Current action and preconditions to check: trajectory_clear

Your task: For each precondition in the list above, predict whether it will hold at this action.

Consider the current scene as observed from the mobile robot's camera, and analyze the predicted future states of all dynamic agents (e.g., people, animals, vehicles, or any moving entities) within the NEXT SECOND.

IMPORTANT: Only answer "very likely" if you are absolutely certain—based on strong, clear evidence—that a dynamic agent will violate the precondition in the predicted future state. Do NOT answer "very likely" for unlikely, ambiguous, or low-probability risks.

Ask yourself for each precondition: Is there a high probability, with clear and convincing evidence, that the predicted future states of any dynamic agent will interfere with the predicted future state of the currently executing action within the NEXT SECOND, causing that precondition to fail?

Assess the risk level based on these predictions. Use "likely" or "very likely" if motions create a clear risk of interference.

Use "neutral" or "improbable" if agents are nearby but their predicted paths are clearly diverging or non-conflicting.

Failure Risk Categories: "very improbable", "improbable", "neutral", "likely", "very likely"

Answer Format: Output ONLY the probability_of_failure value from these categories: "very improbable", "improbable", "neutral", "likely", "very likely"

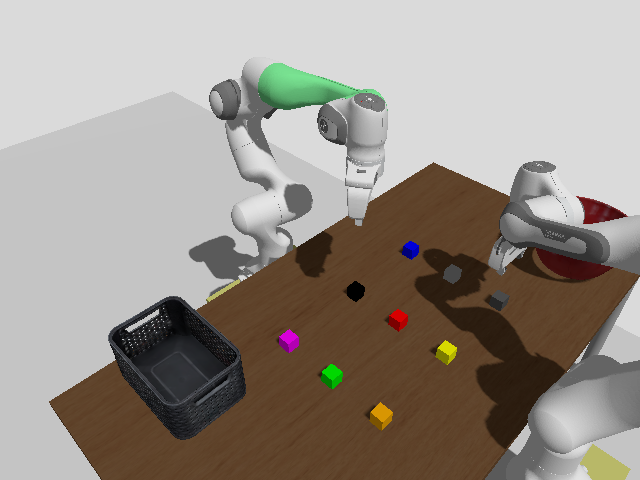

Answer: very improbable